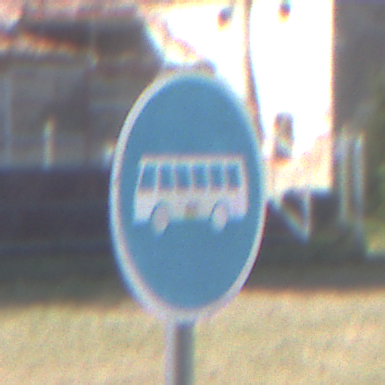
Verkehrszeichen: Busssonderstreifen
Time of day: MorningAfternoon
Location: Outdoor (Suburban)
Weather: PartlyCloudy
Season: NotSpecified
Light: Natural